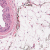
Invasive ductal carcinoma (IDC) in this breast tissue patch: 0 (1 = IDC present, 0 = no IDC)